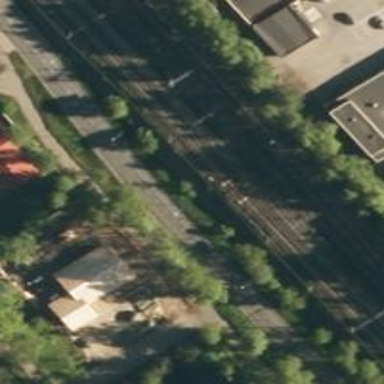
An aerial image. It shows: Railway track with continuous electrified contact lines.